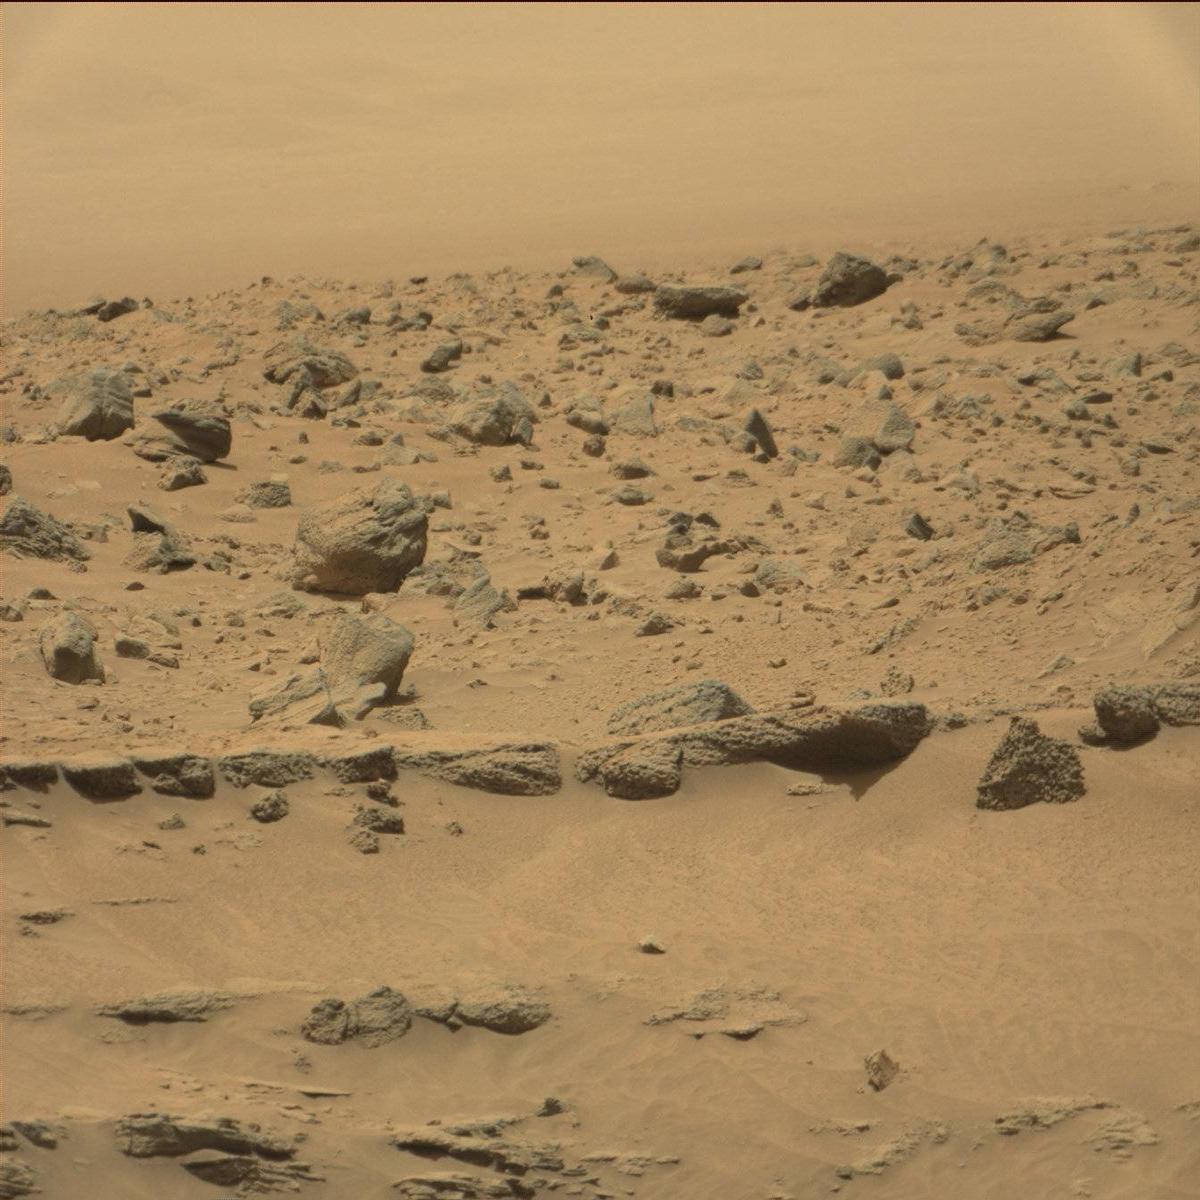
Terrain classes present: Bedrock, Ridge, Sand / Soil